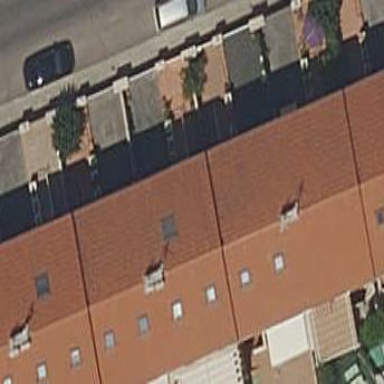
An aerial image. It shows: Terrace building with pitched roof oriented across.